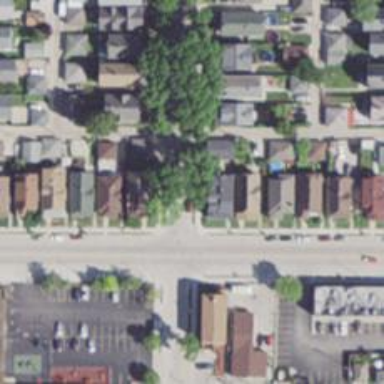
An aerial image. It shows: Alleyway designated as service road.